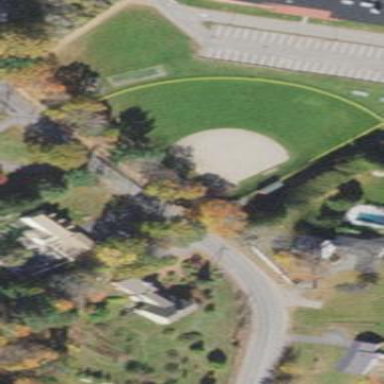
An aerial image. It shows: Baseball pitch for leisure land.